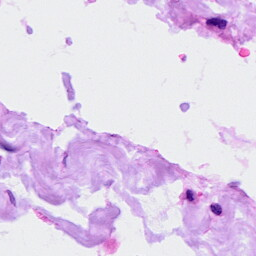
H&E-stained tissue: Ovarian